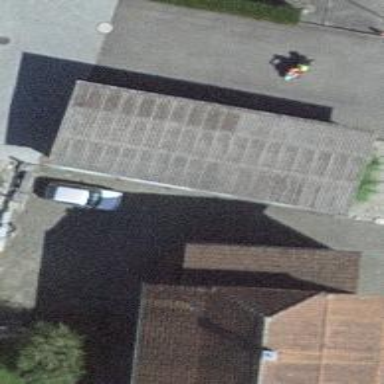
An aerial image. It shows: Garage.